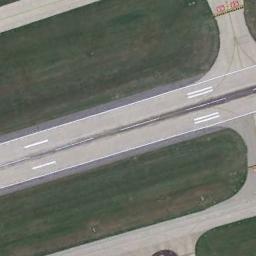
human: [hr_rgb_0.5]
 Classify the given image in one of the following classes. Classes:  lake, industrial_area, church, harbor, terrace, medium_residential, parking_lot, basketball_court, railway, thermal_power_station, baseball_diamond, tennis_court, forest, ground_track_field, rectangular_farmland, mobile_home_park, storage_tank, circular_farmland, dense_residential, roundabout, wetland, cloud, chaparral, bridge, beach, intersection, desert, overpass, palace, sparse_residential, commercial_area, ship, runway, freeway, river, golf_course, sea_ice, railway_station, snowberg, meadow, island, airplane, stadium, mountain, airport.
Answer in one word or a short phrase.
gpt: runway